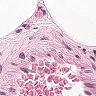
Metastatic tissue present: no